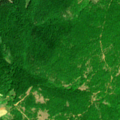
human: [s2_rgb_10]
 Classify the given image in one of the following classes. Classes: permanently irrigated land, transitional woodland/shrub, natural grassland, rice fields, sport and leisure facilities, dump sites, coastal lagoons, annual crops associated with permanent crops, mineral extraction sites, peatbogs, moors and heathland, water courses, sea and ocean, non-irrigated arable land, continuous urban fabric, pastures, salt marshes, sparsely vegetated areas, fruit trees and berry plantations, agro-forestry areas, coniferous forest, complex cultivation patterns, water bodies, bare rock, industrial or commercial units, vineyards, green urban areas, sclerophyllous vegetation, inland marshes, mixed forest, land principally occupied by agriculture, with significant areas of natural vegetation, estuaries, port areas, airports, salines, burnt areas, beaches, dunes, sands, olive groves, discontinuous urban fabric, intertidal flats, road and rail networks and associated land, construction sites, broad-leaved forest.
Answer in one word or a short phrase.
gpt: complex cultivation patterns, land principally occupied by agriculture, with significant areas of natural vegetation, broad-leaved forest, natural grassland, transitional woodland/shrub